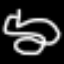
Label: squiggle